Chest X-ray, AP view. Patient: 33 years old, sex M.
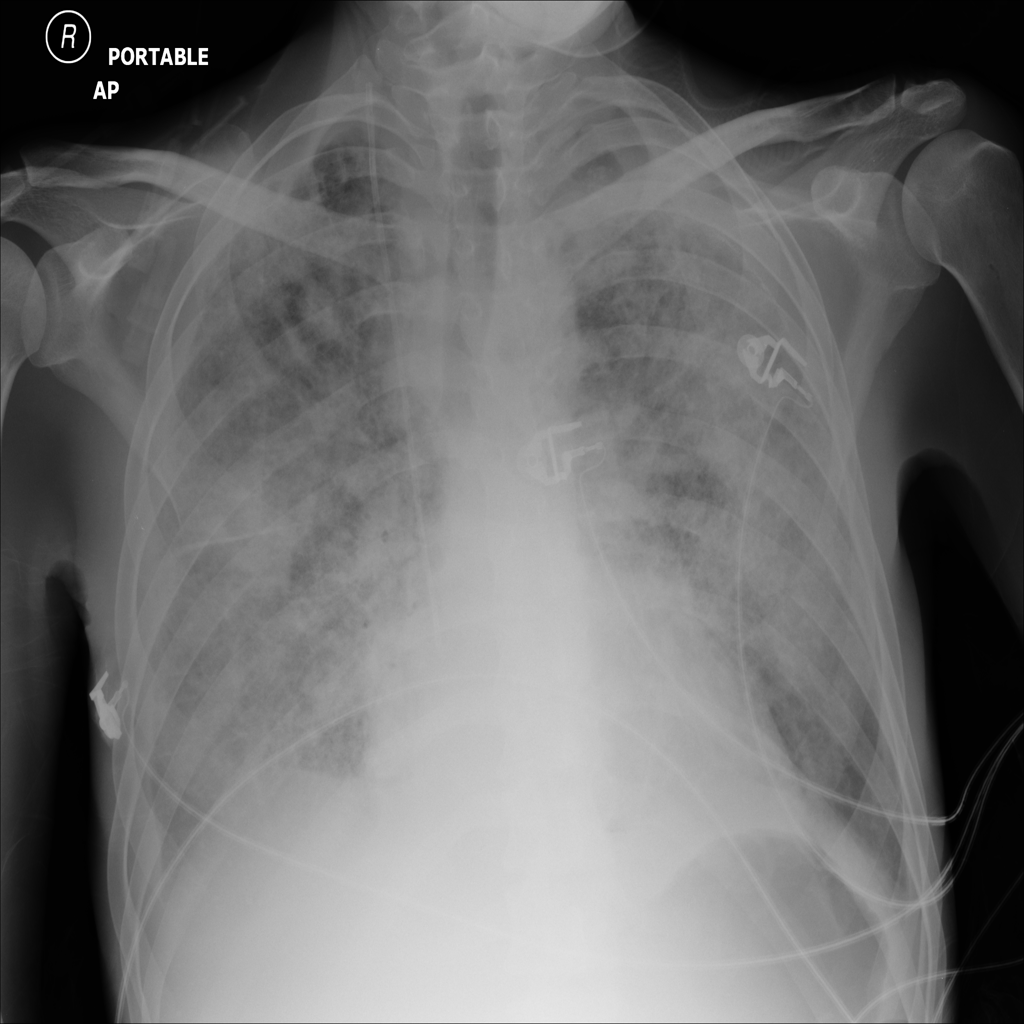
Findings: Effusion, Infiltration, Pleural_Thickening